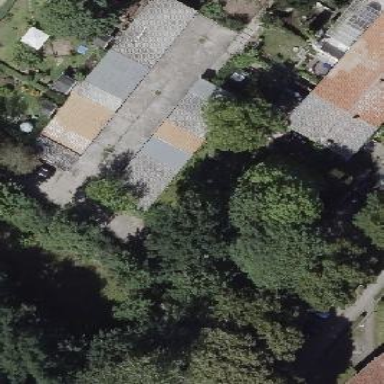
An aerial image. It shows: Group of garages.